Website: macys
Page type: gifting
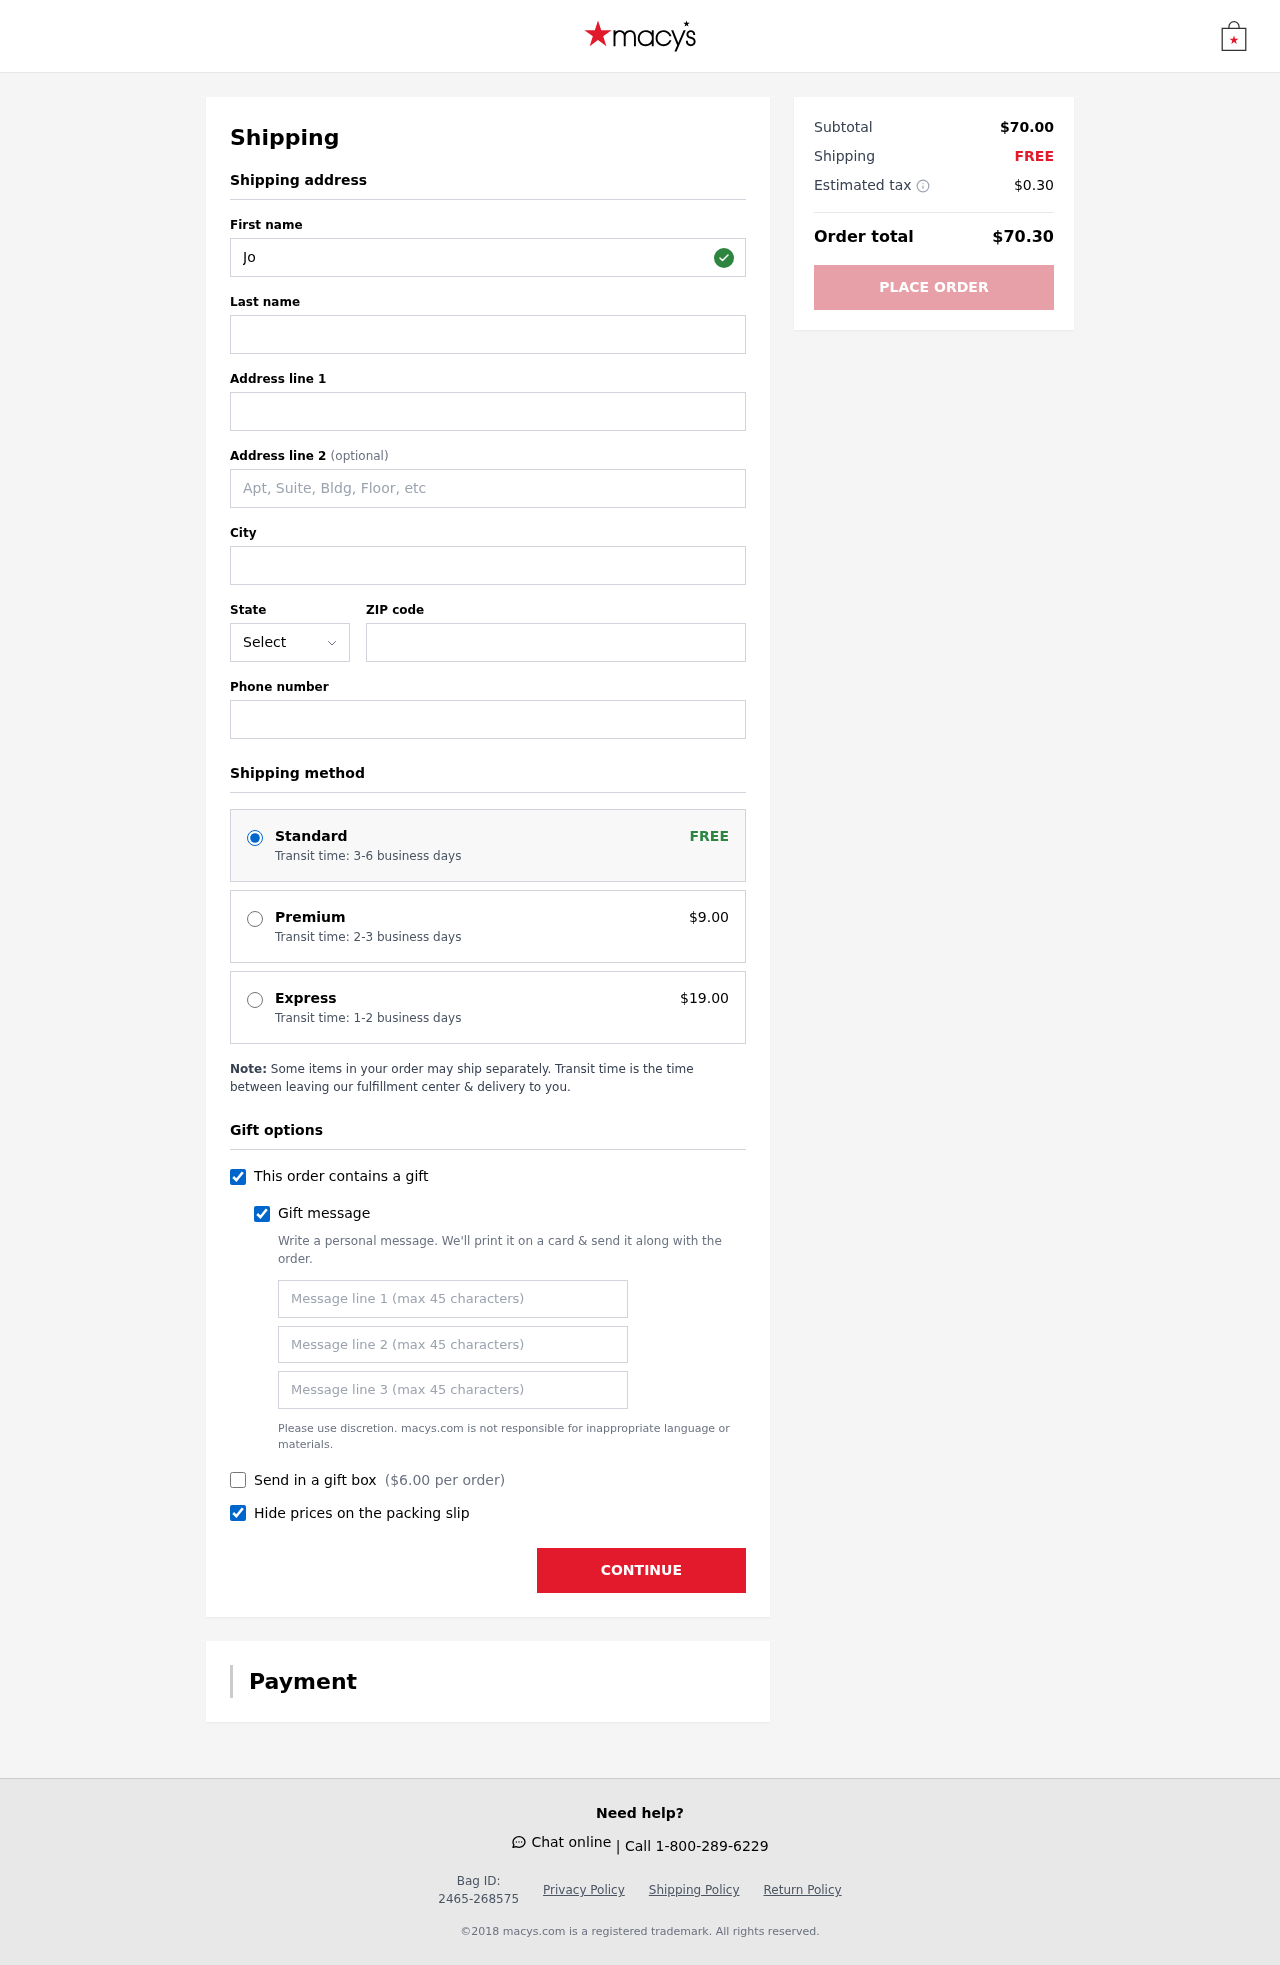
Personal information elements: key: PII_STATE_ABBR
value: NH
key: PII_FIRSTNAME
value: Joshua
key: PII_LASTNAME
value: Dean
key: PII_STREET
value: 670 Mccoy Stream
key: PII_STREET2
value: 0612 Jonathan Island Apt. 934
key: PII_CITY
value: Michaelview
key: PII_POSTCODE
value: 14601
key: PII_PHONE
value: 2275537533
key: PII_GIFT_MESSAGE
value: Hey Philip, I thought you'd enjoy these stylish new ankle booties for all your upcoming adventures. Can't wait to see how you rock them! Enjoy!  Joshua
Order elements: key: ORDER_SHIPPING_STANDARD
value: Transit time: 3-6 business days
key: ORDER_SHIPPING_PREMIUM
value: Transit time: 2-3 business days
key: ORDER_SHIPPING_PREMIUM_PRICE
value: $9.00
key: ORDER_SHIPPING_EXPRESS
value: Transit time: 1-2 business days
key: ORDER_SHIPPING_EXPRESS_PRICE
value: $19.00
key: ORDER_GIFT_BOX_PRICE
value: $6.00
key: ORDER_SUBTOTAL
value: $70.00
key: ORDER_SHIPPING_COST
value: FREE
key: ORDER_TAX
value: $0.30
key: ORDER_TOTAL
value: $70.30